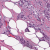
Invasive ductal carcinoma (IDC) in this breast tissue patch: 1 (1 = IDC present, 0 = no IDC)